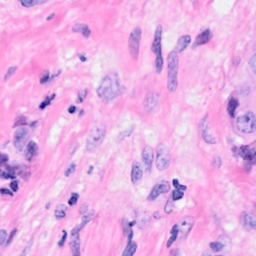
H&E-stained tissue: Breast